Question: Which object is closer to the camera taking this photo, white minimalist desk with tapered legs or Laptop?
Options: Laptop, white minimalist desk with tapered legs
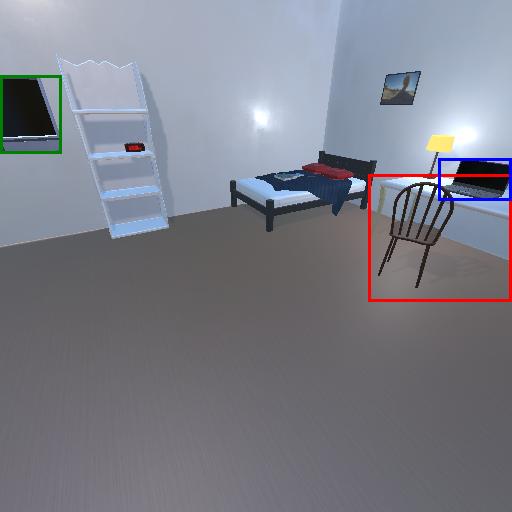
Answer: Laptop